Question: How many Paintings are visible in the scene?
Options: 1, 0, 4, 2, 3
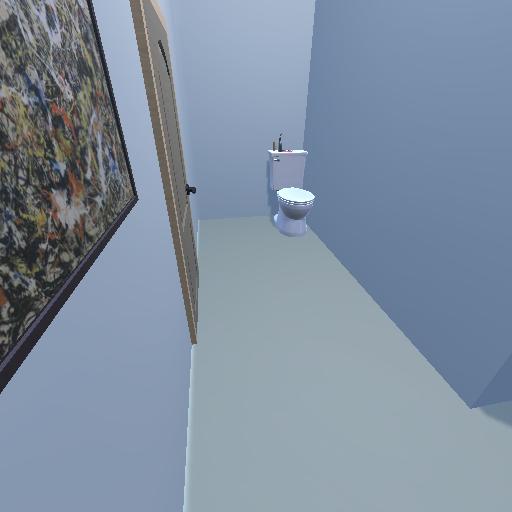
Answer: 1